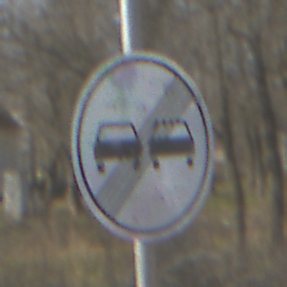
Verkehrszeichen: EndeUeberholverbot
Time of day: MorningAfternoon
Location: Outdoor (Suburban)
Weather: PartlyCloudy
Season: NotSpecified
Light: Natural